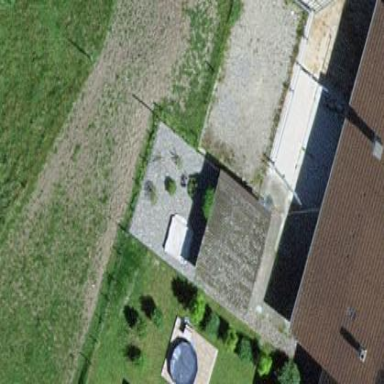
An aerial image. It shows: Barn.